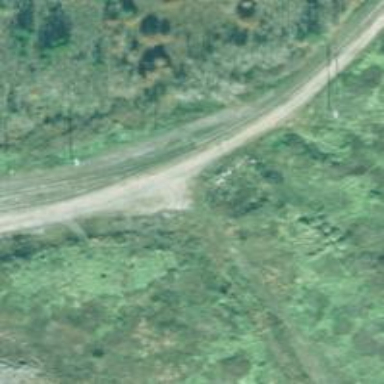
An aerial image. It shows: Rail spur service.